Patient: sex M, age 42
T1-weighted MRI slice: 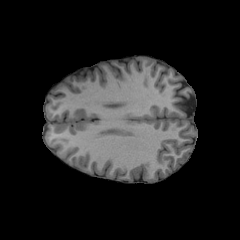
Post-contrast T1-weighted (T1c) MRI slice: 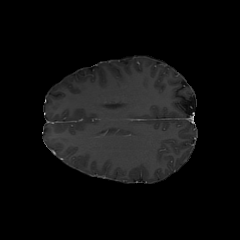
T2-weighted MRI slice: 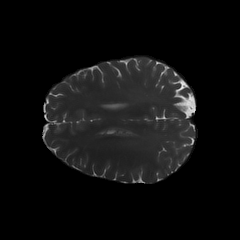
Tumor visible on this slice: no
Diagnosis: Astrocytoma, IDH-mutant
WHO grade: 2